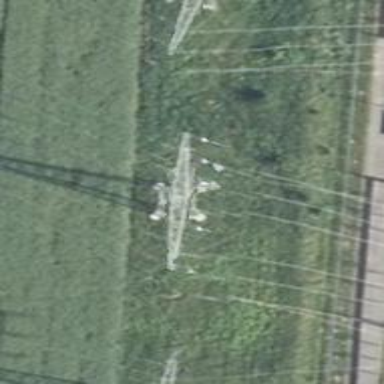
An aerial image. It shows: Power tower.